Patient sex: M
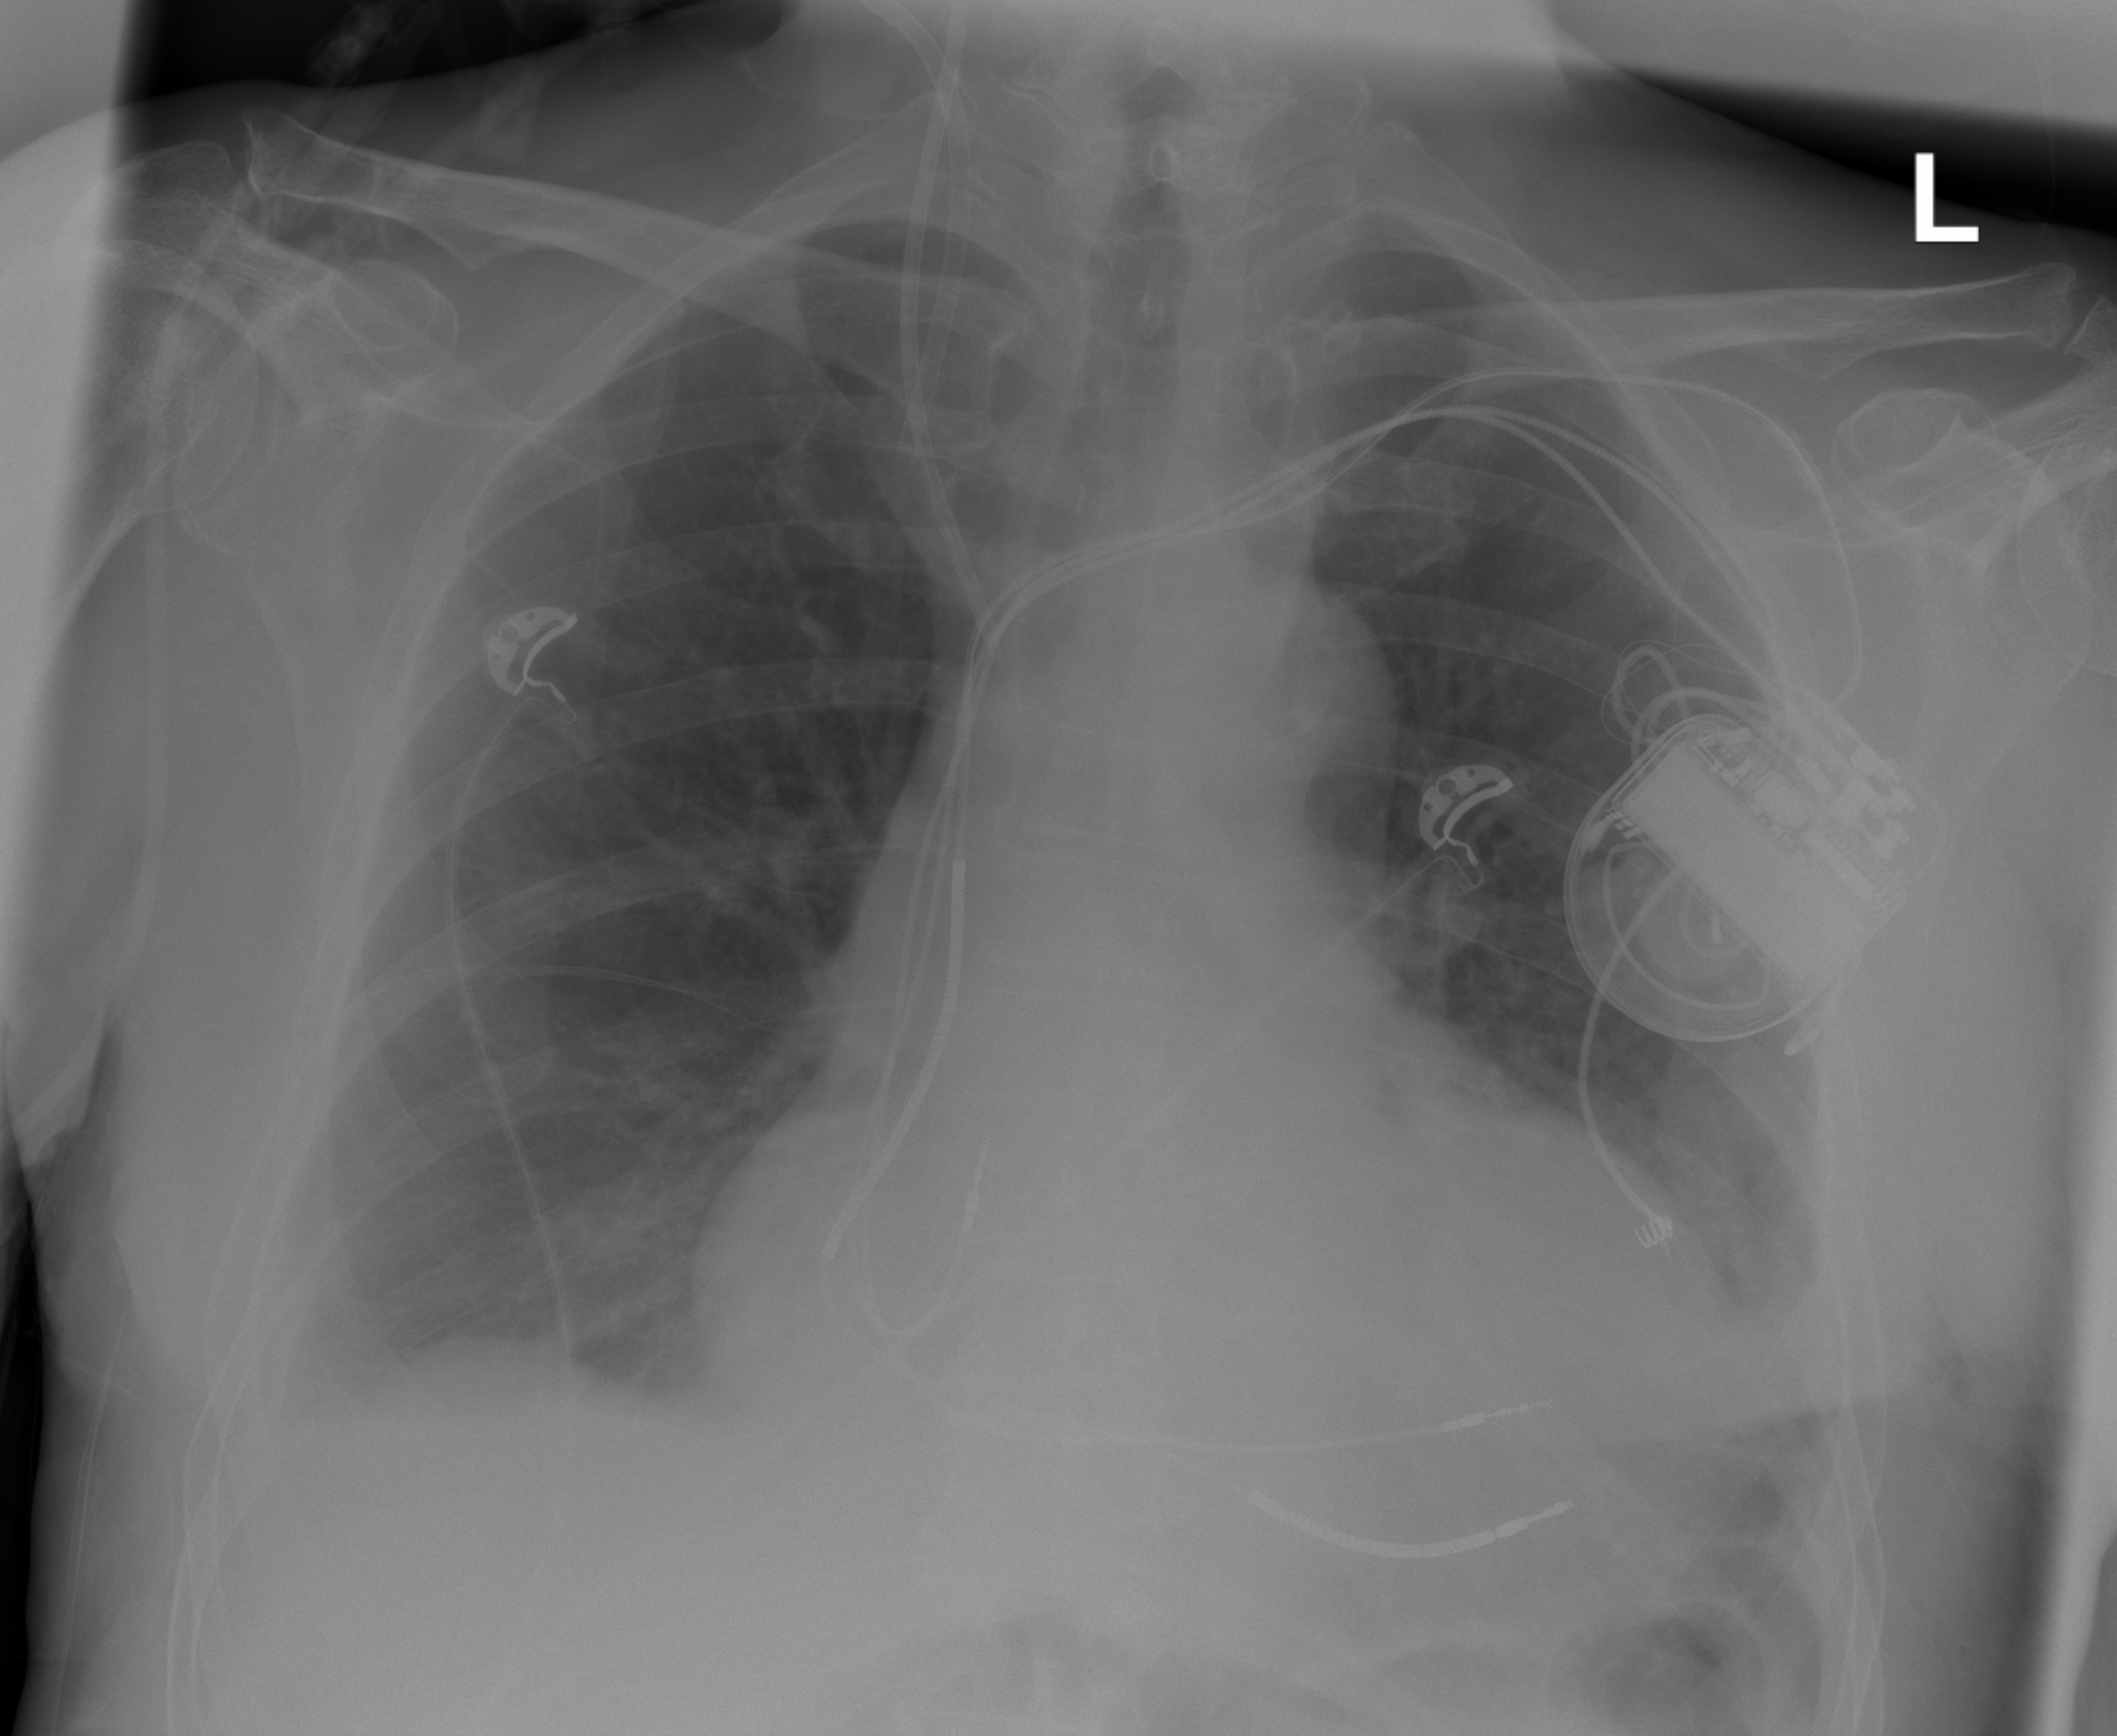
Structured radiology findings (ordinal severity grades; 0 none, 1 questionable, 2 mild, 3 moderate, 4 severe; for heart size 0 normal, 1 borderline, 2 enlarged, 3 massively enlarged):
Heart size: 2
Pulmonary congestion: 0
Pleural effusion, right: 2
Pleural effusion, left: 2
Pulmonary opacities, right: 0
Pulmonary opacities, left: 0
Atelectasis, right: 2
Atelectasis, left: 2